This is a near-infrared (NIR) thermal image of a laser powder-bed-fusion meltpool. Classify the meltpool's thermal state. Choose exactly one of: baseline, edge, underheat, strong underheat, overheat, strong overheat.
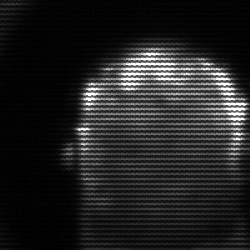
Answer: baseline